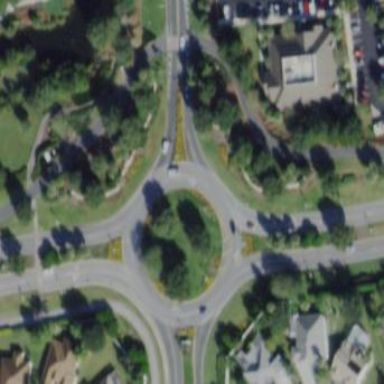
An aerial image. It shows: Secondary road around roundabout.